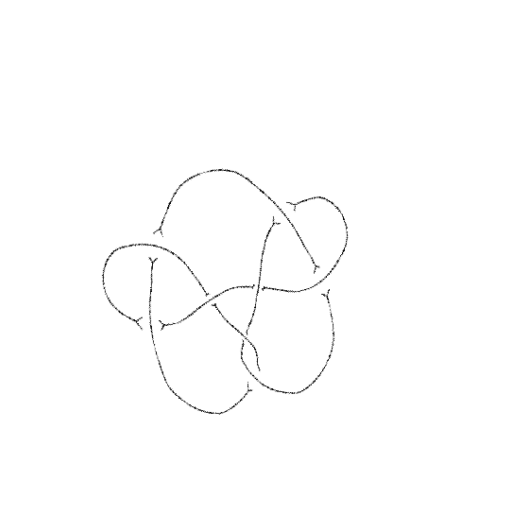
Crossing number: 8